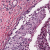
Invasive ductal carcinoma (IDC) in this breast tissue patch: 0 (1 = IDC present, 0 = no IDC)